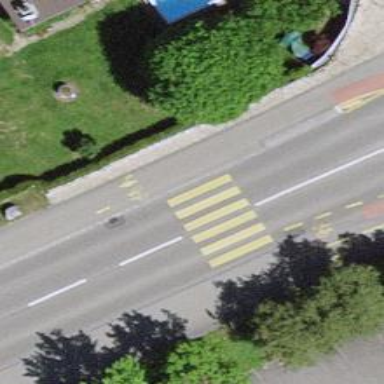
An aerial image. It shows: Uncontrolled zebra crossing on the road.